Question: I got a few question about this IDE.
First, when boot up vs2010, it displays some information below

I suppose that VS2010 Express is free to use but why it tell me it has 30 days limit?
Second, after I installed vs2010 express for windows phone, I also installed F# which is downloaded from <URL>. When the installation is completed I boot up vs2010 and I don't see anything like template in the new project menu, Did I miss something?
Third, in this vs2010 express for windows phone, there is no such menu Tools->Extension, what can I do if I need to add some F# windows phone templates described in <URL>?
And at last, I must apologize for my English, if the question here is not clear, please leave comment and I will try harder to make it explicit.
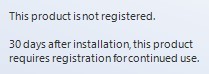
Answer: You need to register VS Express to continue to use it. I'm not 100% sure of Microsoft put this in place, but they have. You have no choice but to register if you want to continue to use it. It's not a big deal.
There is no Tools > Extensions menu in the Express editions as that is one of the restrictions Microsoft have put in place.